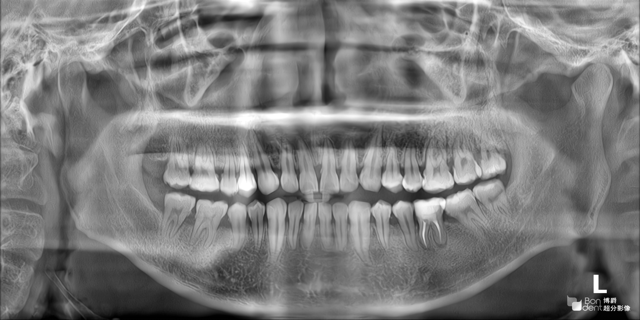
adult